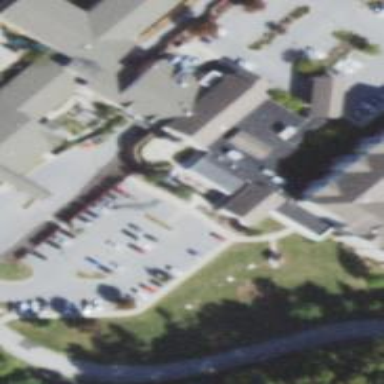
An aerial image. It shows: Nursing home.